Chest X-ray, PA view. Patient: 54 years old, sex M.
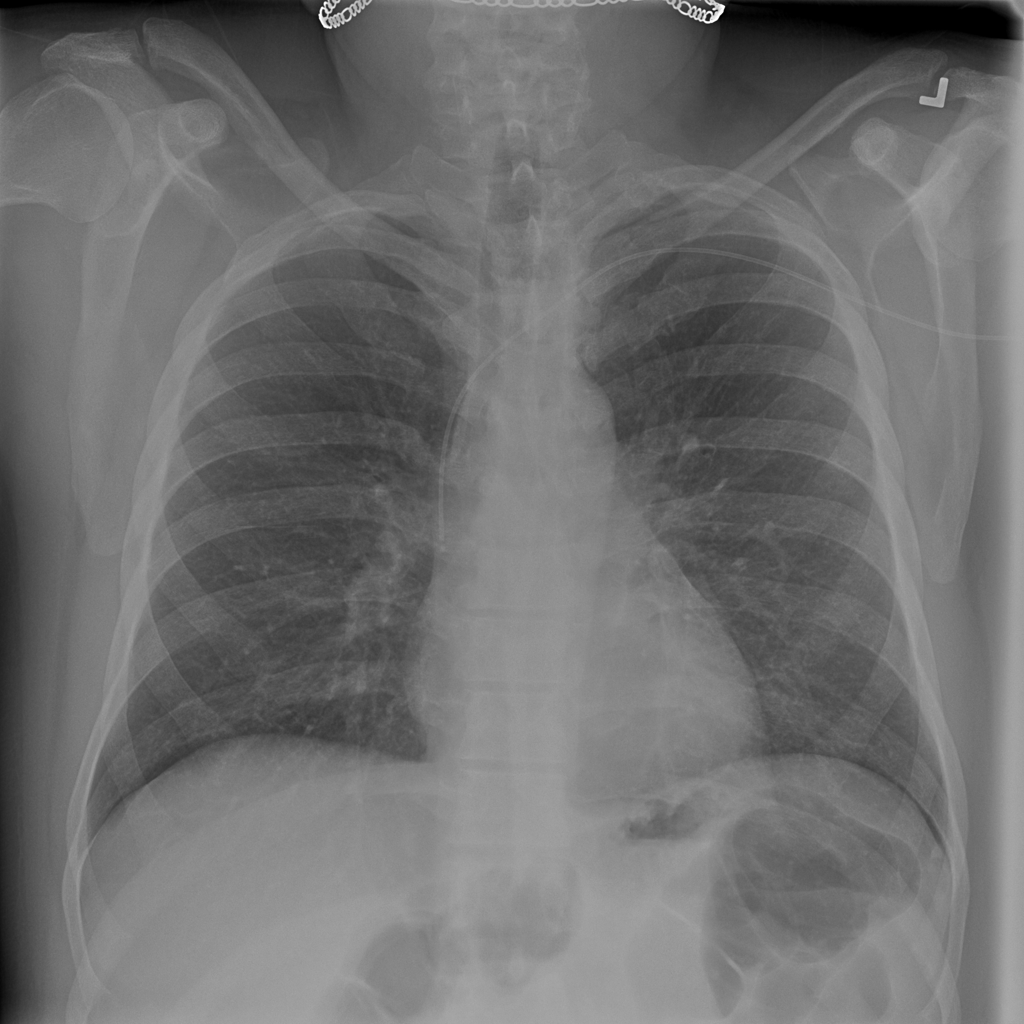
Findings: No Finding